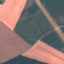
Land use / land cover: AnnualCrop